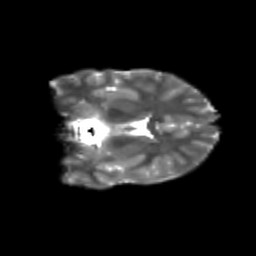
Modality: T2w
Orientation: coronal
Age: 11
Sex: male
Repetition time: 9.4 s
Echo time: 0.089 s